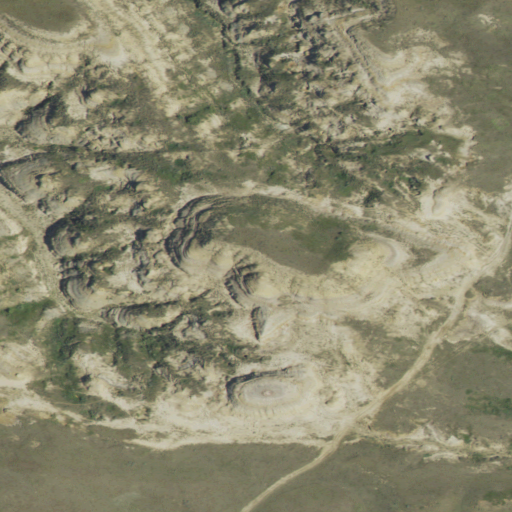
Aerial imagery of mountain in North Dakota named Bull Butte containing grassland and shrub